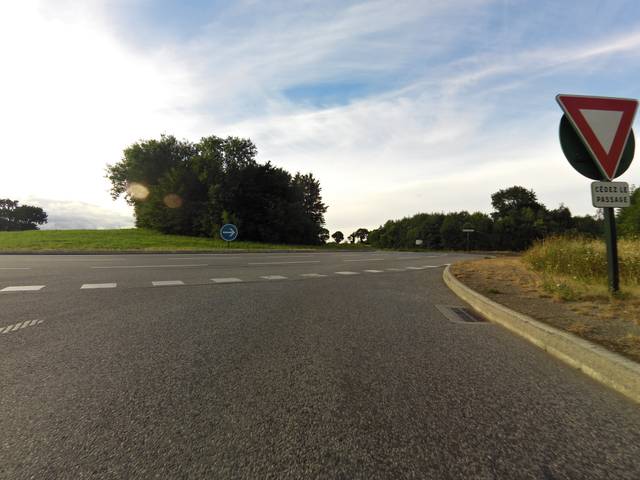
Region: France
Coordinates: 48.155, -1.6245